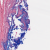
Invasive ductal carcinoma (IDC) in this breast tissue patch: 0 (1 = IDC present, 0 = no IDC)